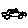
Label: car